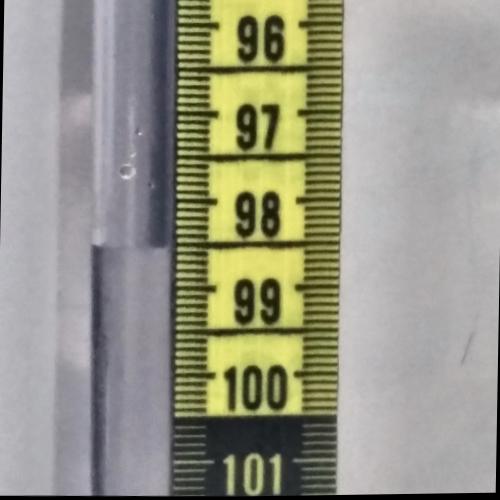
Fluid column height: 98.5 cm